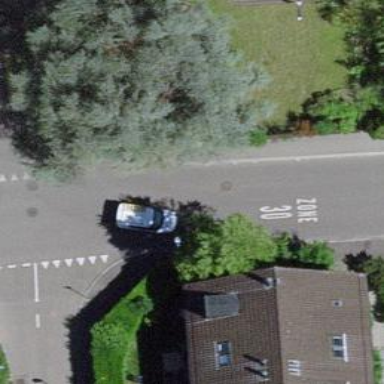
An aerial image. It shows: Sidewalk.